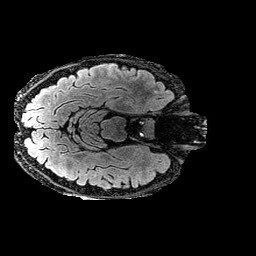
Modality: FLAIR
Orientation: axial
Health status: ill
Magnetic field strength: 3 T